Question: What is the measurement shown in the image?
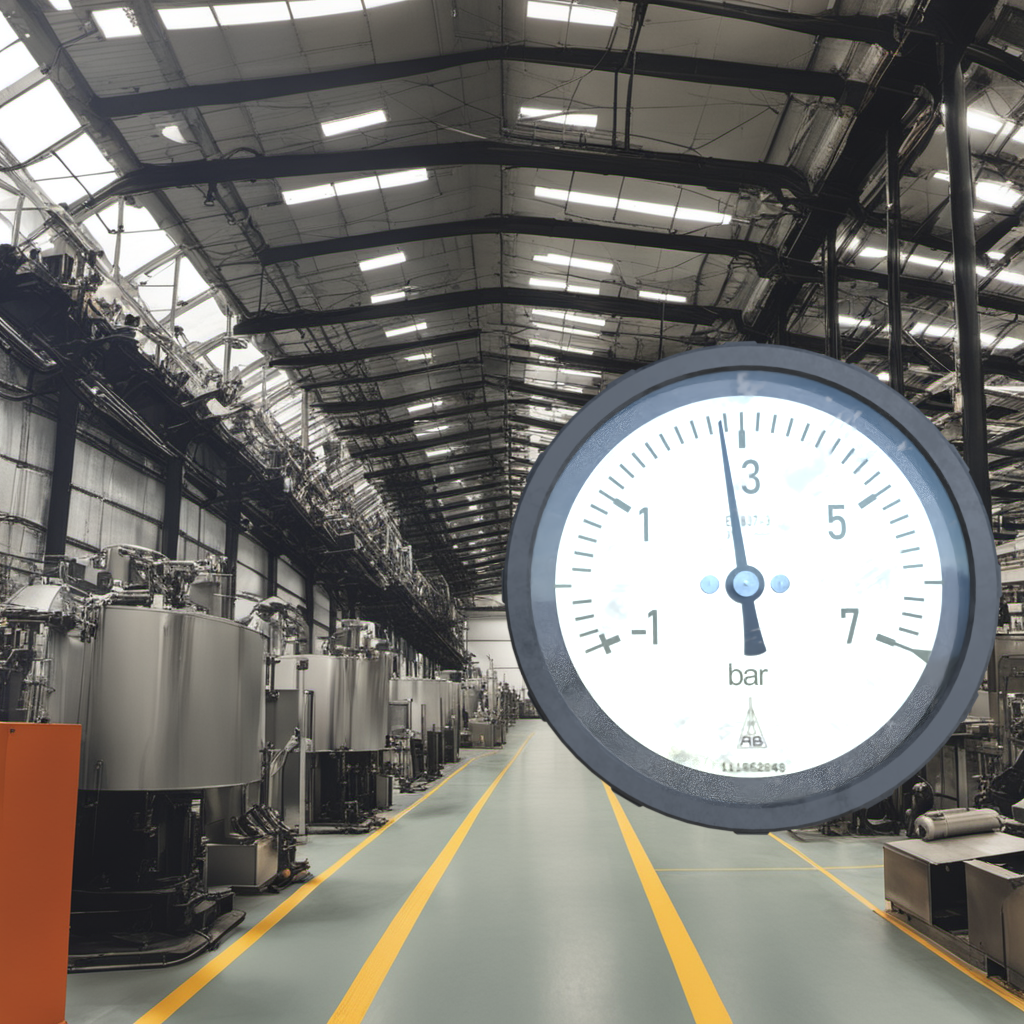
Answer: The result is 2.74
Question: What is the range of this measurement?
Answer: The range is from -1 to 7
Question: What is the minimum and maximum value of the measurement shown in the image?
Answer: The minimum value is -1 and the maximum value is 7